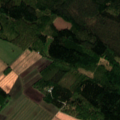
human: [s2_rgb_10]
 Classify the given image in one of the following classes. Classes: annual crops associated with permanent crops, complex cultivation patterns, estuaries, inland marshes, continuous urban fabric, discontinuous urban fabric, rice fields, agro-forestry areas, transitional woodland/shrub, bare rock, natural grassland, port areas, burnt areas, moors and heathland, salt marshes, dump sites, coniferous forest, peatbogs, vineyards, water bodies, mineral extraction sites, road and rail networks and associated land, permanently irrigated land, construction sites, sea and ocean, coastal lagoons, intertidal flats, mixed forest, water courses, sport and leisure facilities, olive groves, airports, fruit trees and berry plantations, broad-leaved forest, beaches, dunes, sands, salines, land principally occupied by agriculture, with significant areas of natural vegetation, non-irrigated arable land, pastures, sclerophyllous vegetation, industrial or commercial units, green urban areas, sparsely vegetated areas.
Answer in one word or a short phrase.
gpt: non-irrigated arable land, coniferous forest, mixed forest